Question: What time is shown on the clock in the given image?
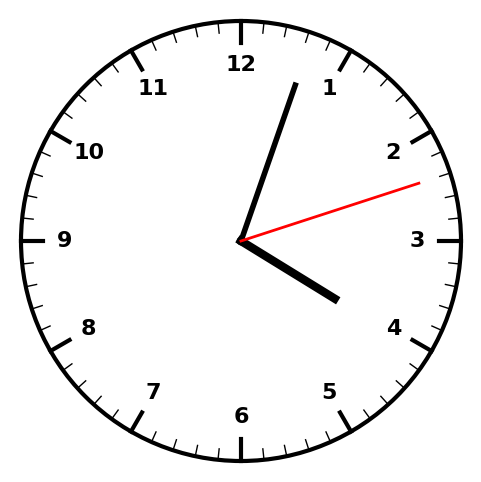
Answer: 04:03:12